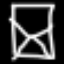
Label: hourglass